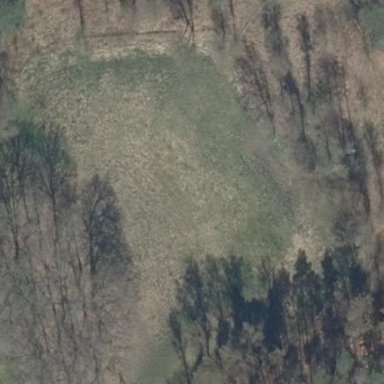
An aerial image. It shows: Beautiful wet meadow natural wetland.